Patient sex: M
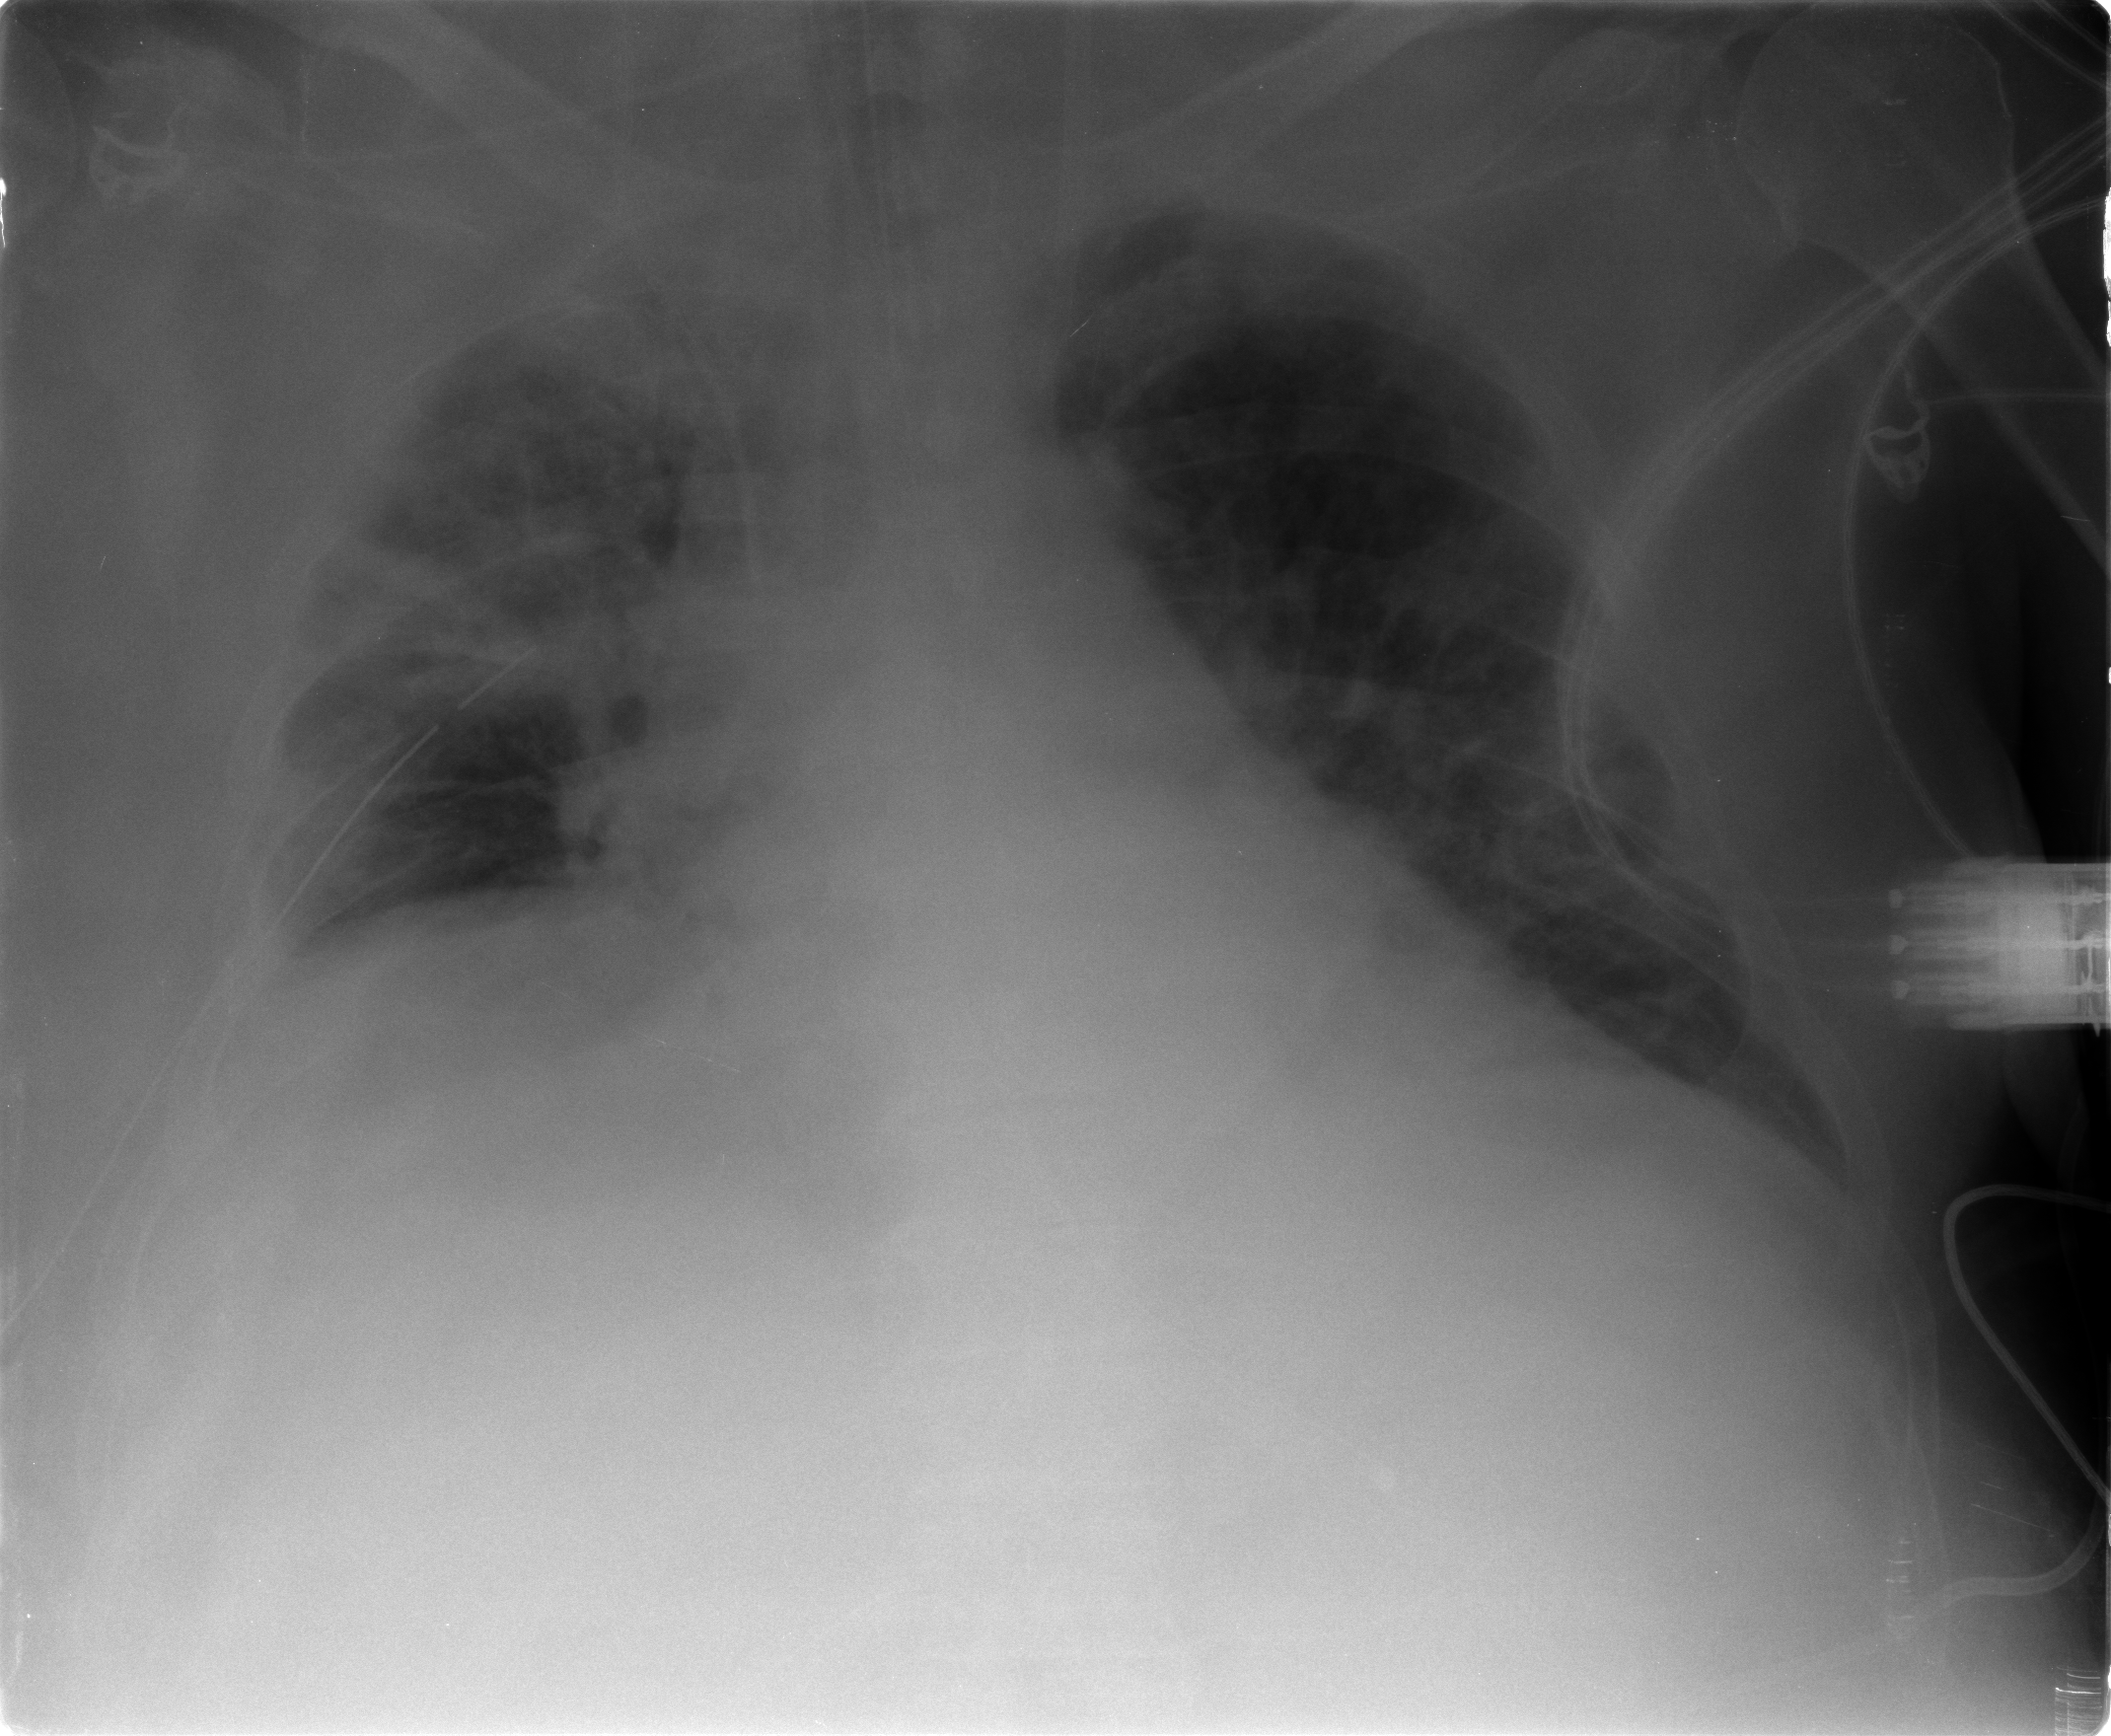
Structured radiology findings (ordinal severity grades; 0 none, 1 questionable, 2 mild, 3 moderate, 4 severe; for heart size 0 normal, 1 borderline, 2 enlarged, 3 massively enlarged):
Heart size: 2
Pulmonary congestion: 3
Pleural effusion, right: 0
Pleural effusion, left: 0
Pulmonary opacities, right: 3
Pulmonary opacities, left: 1
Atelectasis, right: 2
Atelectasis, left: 1